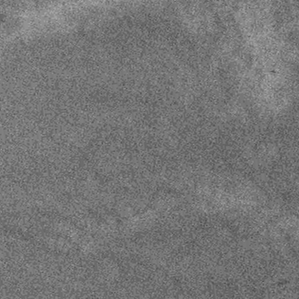
Label: frost